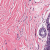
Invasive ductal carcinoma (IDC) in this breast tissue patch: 0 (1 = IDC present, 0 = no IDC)